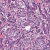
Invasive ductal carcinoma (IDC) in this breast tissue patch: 1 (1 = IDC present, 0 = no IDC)